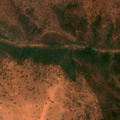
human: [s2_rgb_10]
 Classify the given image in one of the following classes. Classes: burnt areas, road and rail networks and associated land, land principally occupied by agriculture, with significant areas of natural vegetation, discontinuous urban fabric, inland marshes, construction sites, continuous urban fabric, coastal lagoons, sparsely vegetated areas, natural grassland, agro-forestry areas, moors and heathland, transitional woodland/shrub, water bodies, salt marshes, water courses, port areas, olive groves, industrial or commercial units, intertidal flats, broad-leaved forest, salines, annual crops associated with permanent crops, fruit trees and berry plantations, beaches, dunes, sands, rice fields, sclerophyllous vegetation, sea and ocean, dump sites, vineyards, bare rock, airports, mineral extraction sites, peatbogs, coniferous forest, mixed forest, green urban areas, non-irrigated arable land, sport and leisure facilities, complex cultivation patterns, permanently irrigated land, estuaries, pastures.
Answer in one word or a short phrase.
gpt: agro-forestry areas, broad-leaved forest